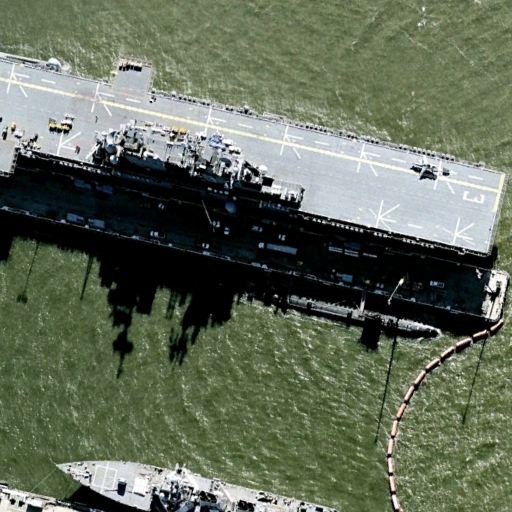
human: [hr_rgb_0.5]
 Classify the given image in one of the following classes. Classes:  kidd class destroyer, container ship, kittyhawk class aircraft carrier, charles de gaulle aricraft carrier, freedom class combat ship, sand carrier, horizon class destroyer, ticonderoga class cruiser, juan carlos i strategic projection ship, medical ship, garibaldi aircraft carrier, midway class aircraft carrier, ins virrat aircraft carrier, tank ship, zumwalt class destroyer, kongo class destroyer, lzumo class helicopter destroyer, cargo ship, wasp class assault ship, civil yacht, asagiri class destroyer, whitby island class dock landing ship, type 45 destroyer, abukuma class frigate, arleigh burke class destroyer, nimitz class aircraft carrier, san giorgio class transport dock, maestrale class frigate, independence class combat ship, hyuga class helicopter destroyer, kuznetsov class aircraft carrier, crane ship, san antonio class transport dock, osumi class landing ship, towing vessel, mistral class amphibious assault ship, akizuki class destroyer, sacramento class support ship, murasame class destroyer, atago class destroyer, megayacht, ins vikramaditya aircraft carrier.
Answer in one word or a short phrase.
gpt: Wasp class assault ship